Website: macys
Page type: gifting
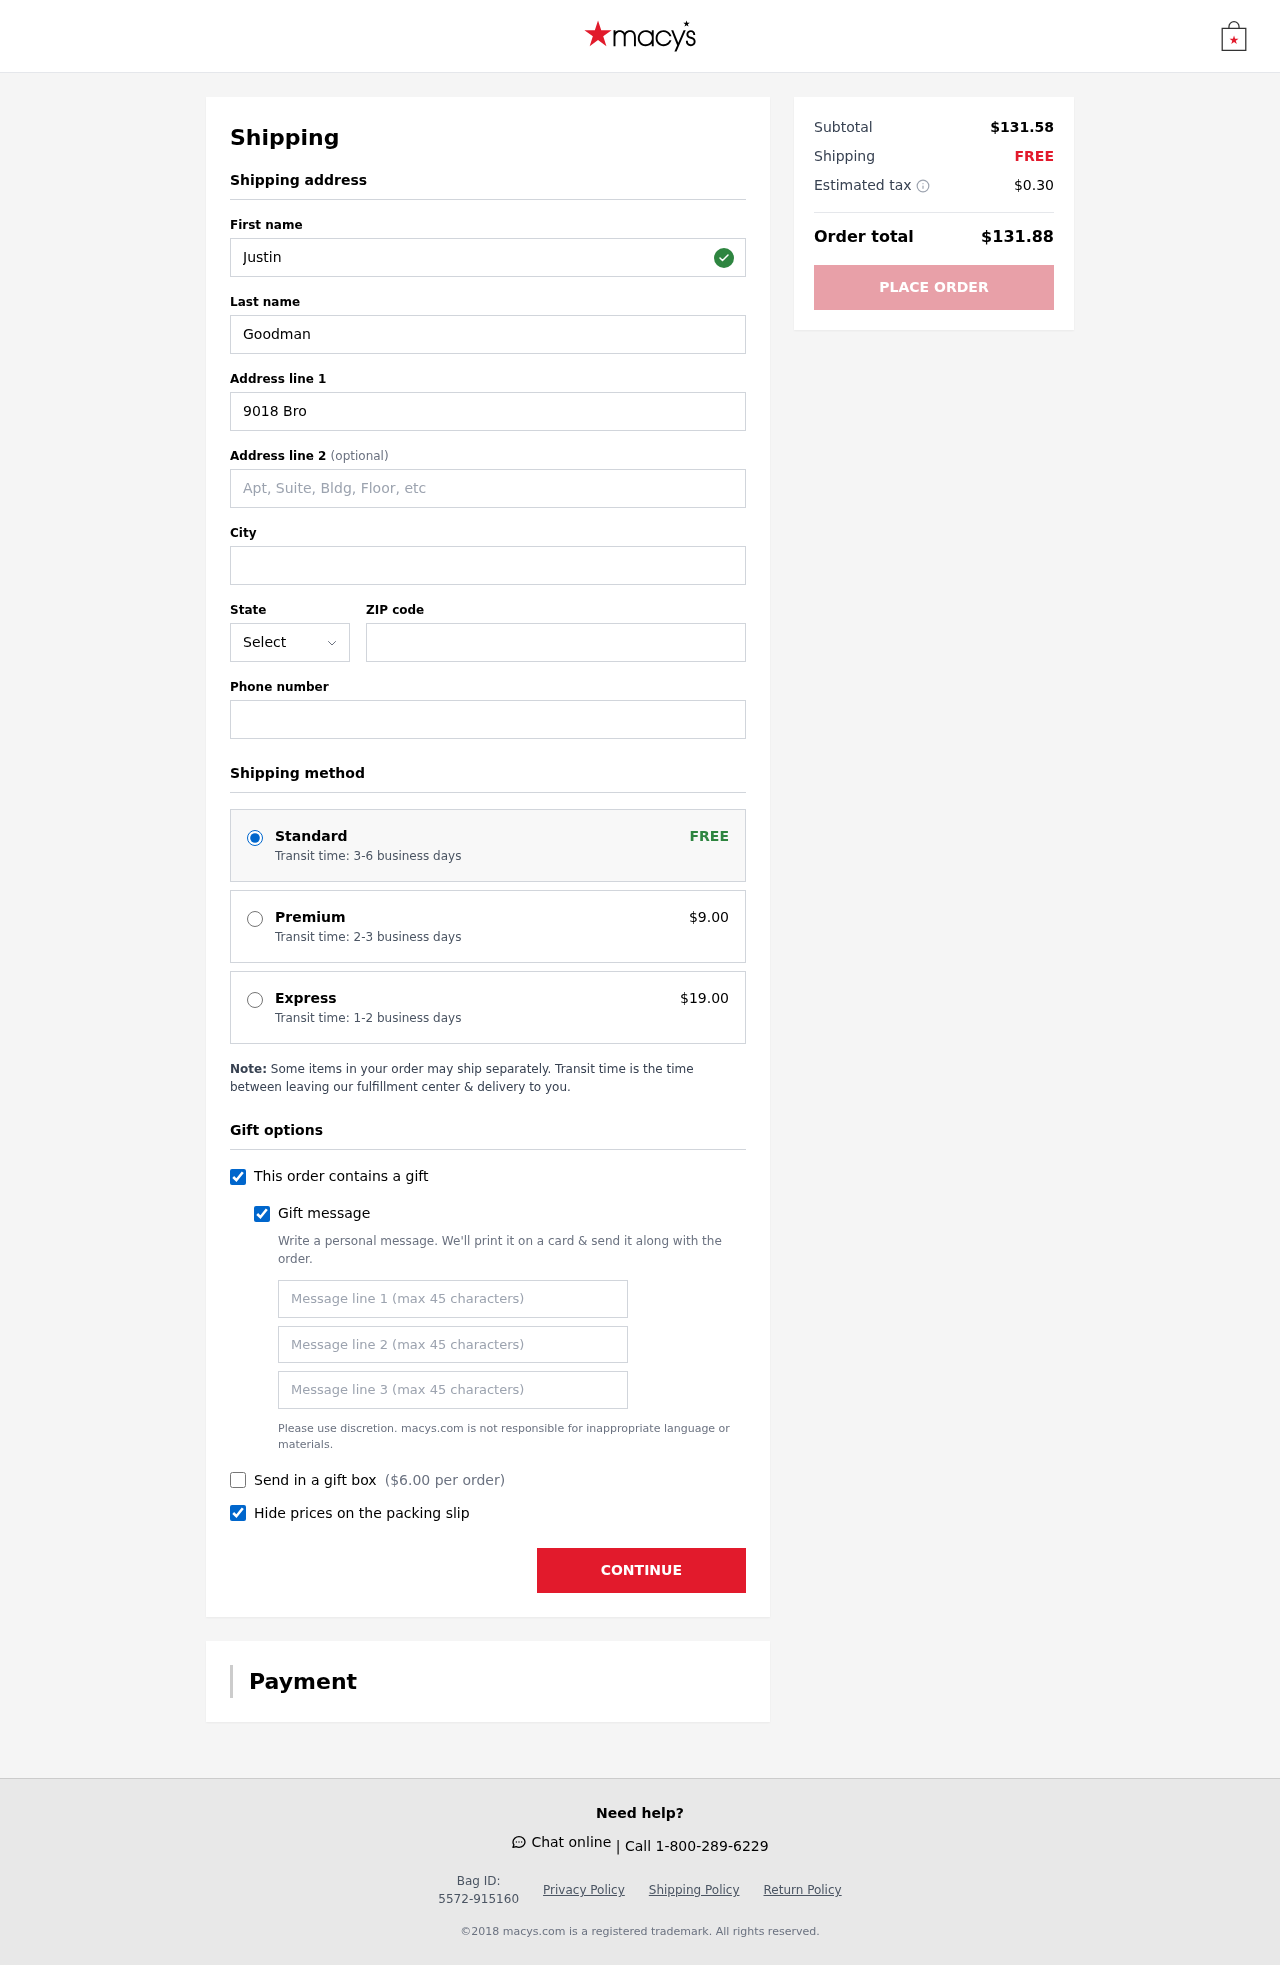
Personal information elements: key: PII_STATE_ABBR
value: KY
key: PII_FIRSTNAME
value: Justin
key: PII_LASTNAME
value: Goodman
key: PII_STREET
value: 9018 Brown Ways
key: PII_CITY
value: South Michael
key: PII_POSTCODE
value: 71025
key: PII_PHONE
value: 5958488622
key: PII_GIFT_MESSAGE
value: Hey Kenneth, I saw this stunning grey wolf canvas and immediately thought of you—it just captures your spirit so well! Hope it brings a little more wild inspiration into your space. Enjoy!  Justin
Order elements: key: ORDER_SHIPPING_STANDARD
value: Transit time: 3-6 business days
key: ORDER_SHIPPING_PREMIUM
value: Transit time: 2-3 business days
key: ORDER_SHIPPING_PREMIUM_PRICE
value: $9.00
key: ORDER_SHIPPING_EXPRESS
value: Transit time: 1-2 business days
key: ORDER_SHIPPING_EXPRESS_PRICE
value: $19.00
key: ORDER_GIFT_BOX_PRICE
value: $6.00
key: ORDER_SUBTOTAL
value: $131.58
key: ORDER_SHIPPING_COST
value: FREE
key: ORDER_TAX
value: $0.30
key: ORDER_TOTAL
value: $131.88